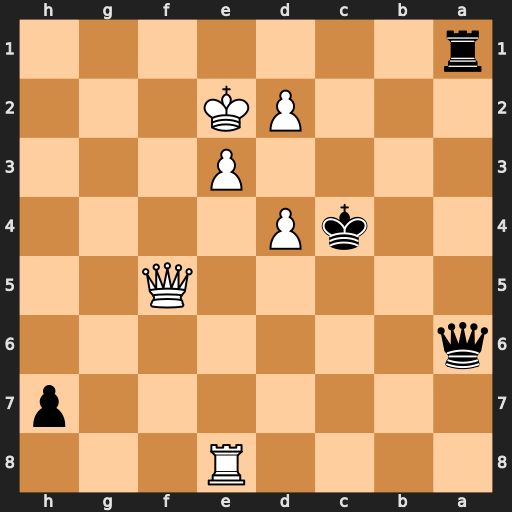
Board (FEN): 4R3/7p/q7/5Q2/2kP4/4P3/3PK3/r7
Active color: b
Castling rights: -
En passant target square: -
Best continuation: Kb4+ Qd3 Re1+ Kxe1 Qxd3